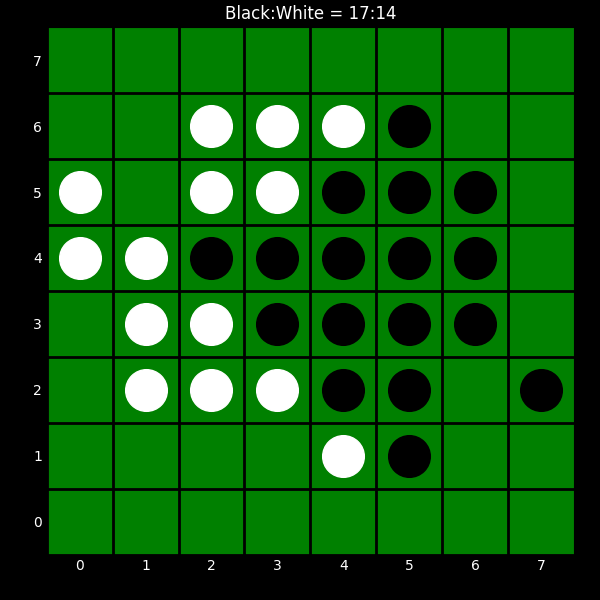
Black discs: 17
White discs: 14